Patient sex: M
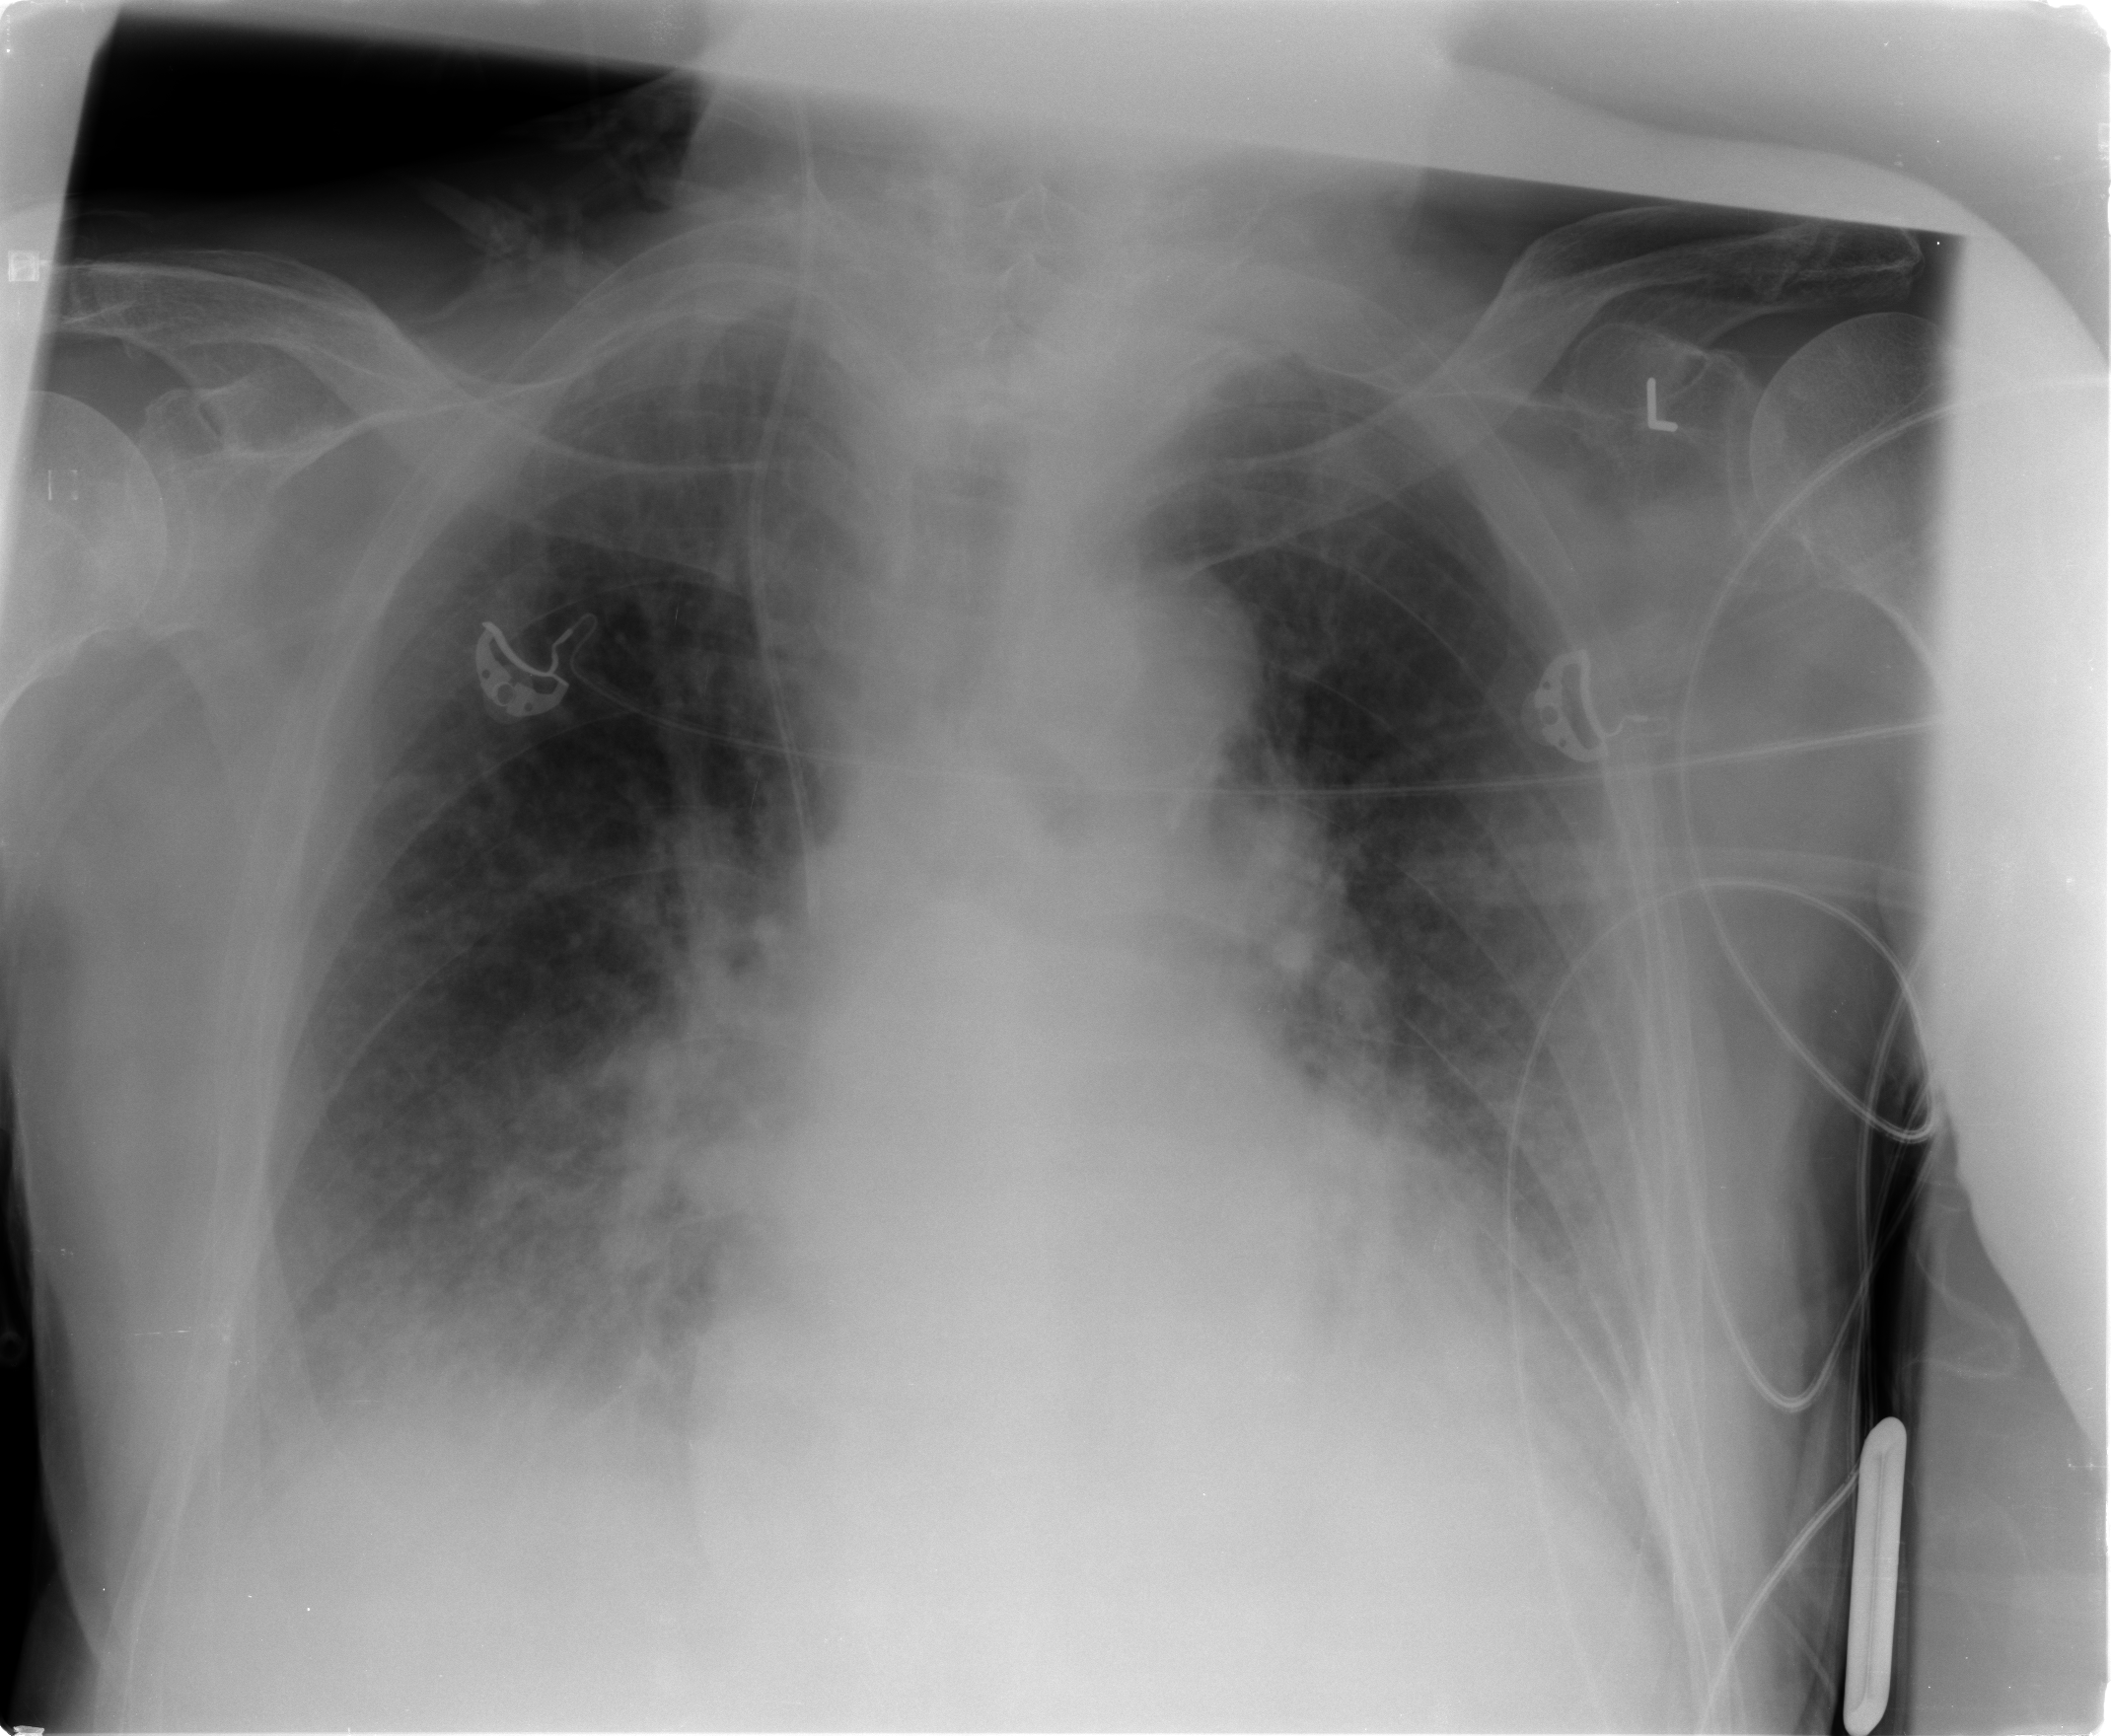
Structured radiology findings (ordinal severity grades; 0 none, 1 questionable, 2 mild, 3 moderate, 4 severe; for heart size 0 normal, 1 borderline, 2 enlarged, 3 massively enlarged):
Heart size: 2
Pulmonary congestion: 3
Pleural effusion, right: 2
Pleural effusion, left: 2
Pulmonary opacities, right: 3
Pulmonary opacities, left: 3
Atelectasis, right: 3
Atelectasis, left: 2